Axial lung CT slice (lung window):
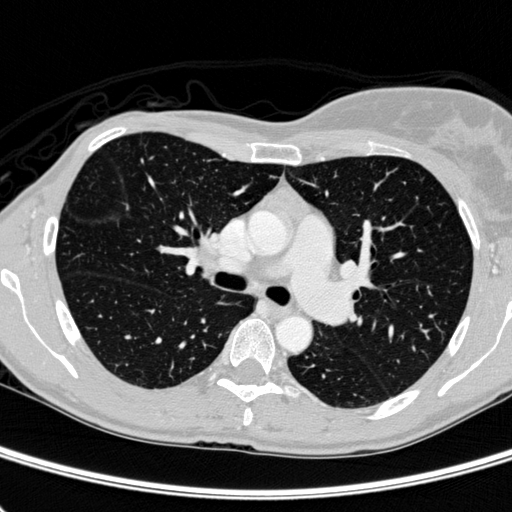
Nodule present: no